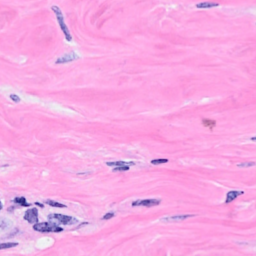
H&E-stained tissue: Breast